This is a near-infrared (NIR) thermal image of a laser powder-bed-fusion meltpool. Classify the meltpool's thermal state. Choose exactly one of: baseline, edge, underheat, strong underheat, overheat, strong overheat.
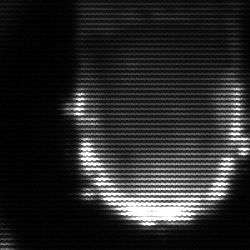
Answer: baseline